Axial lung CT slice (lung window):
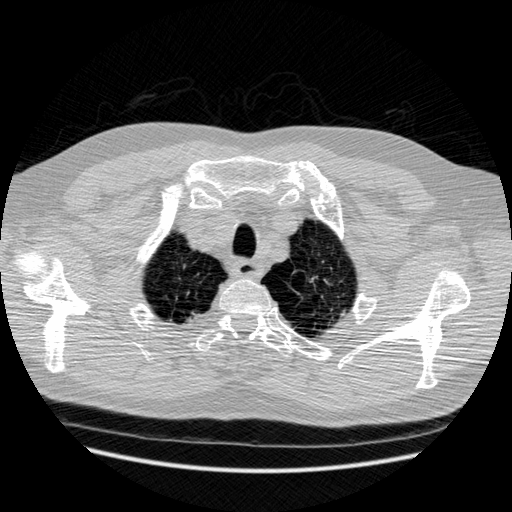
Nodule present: no